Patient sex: M
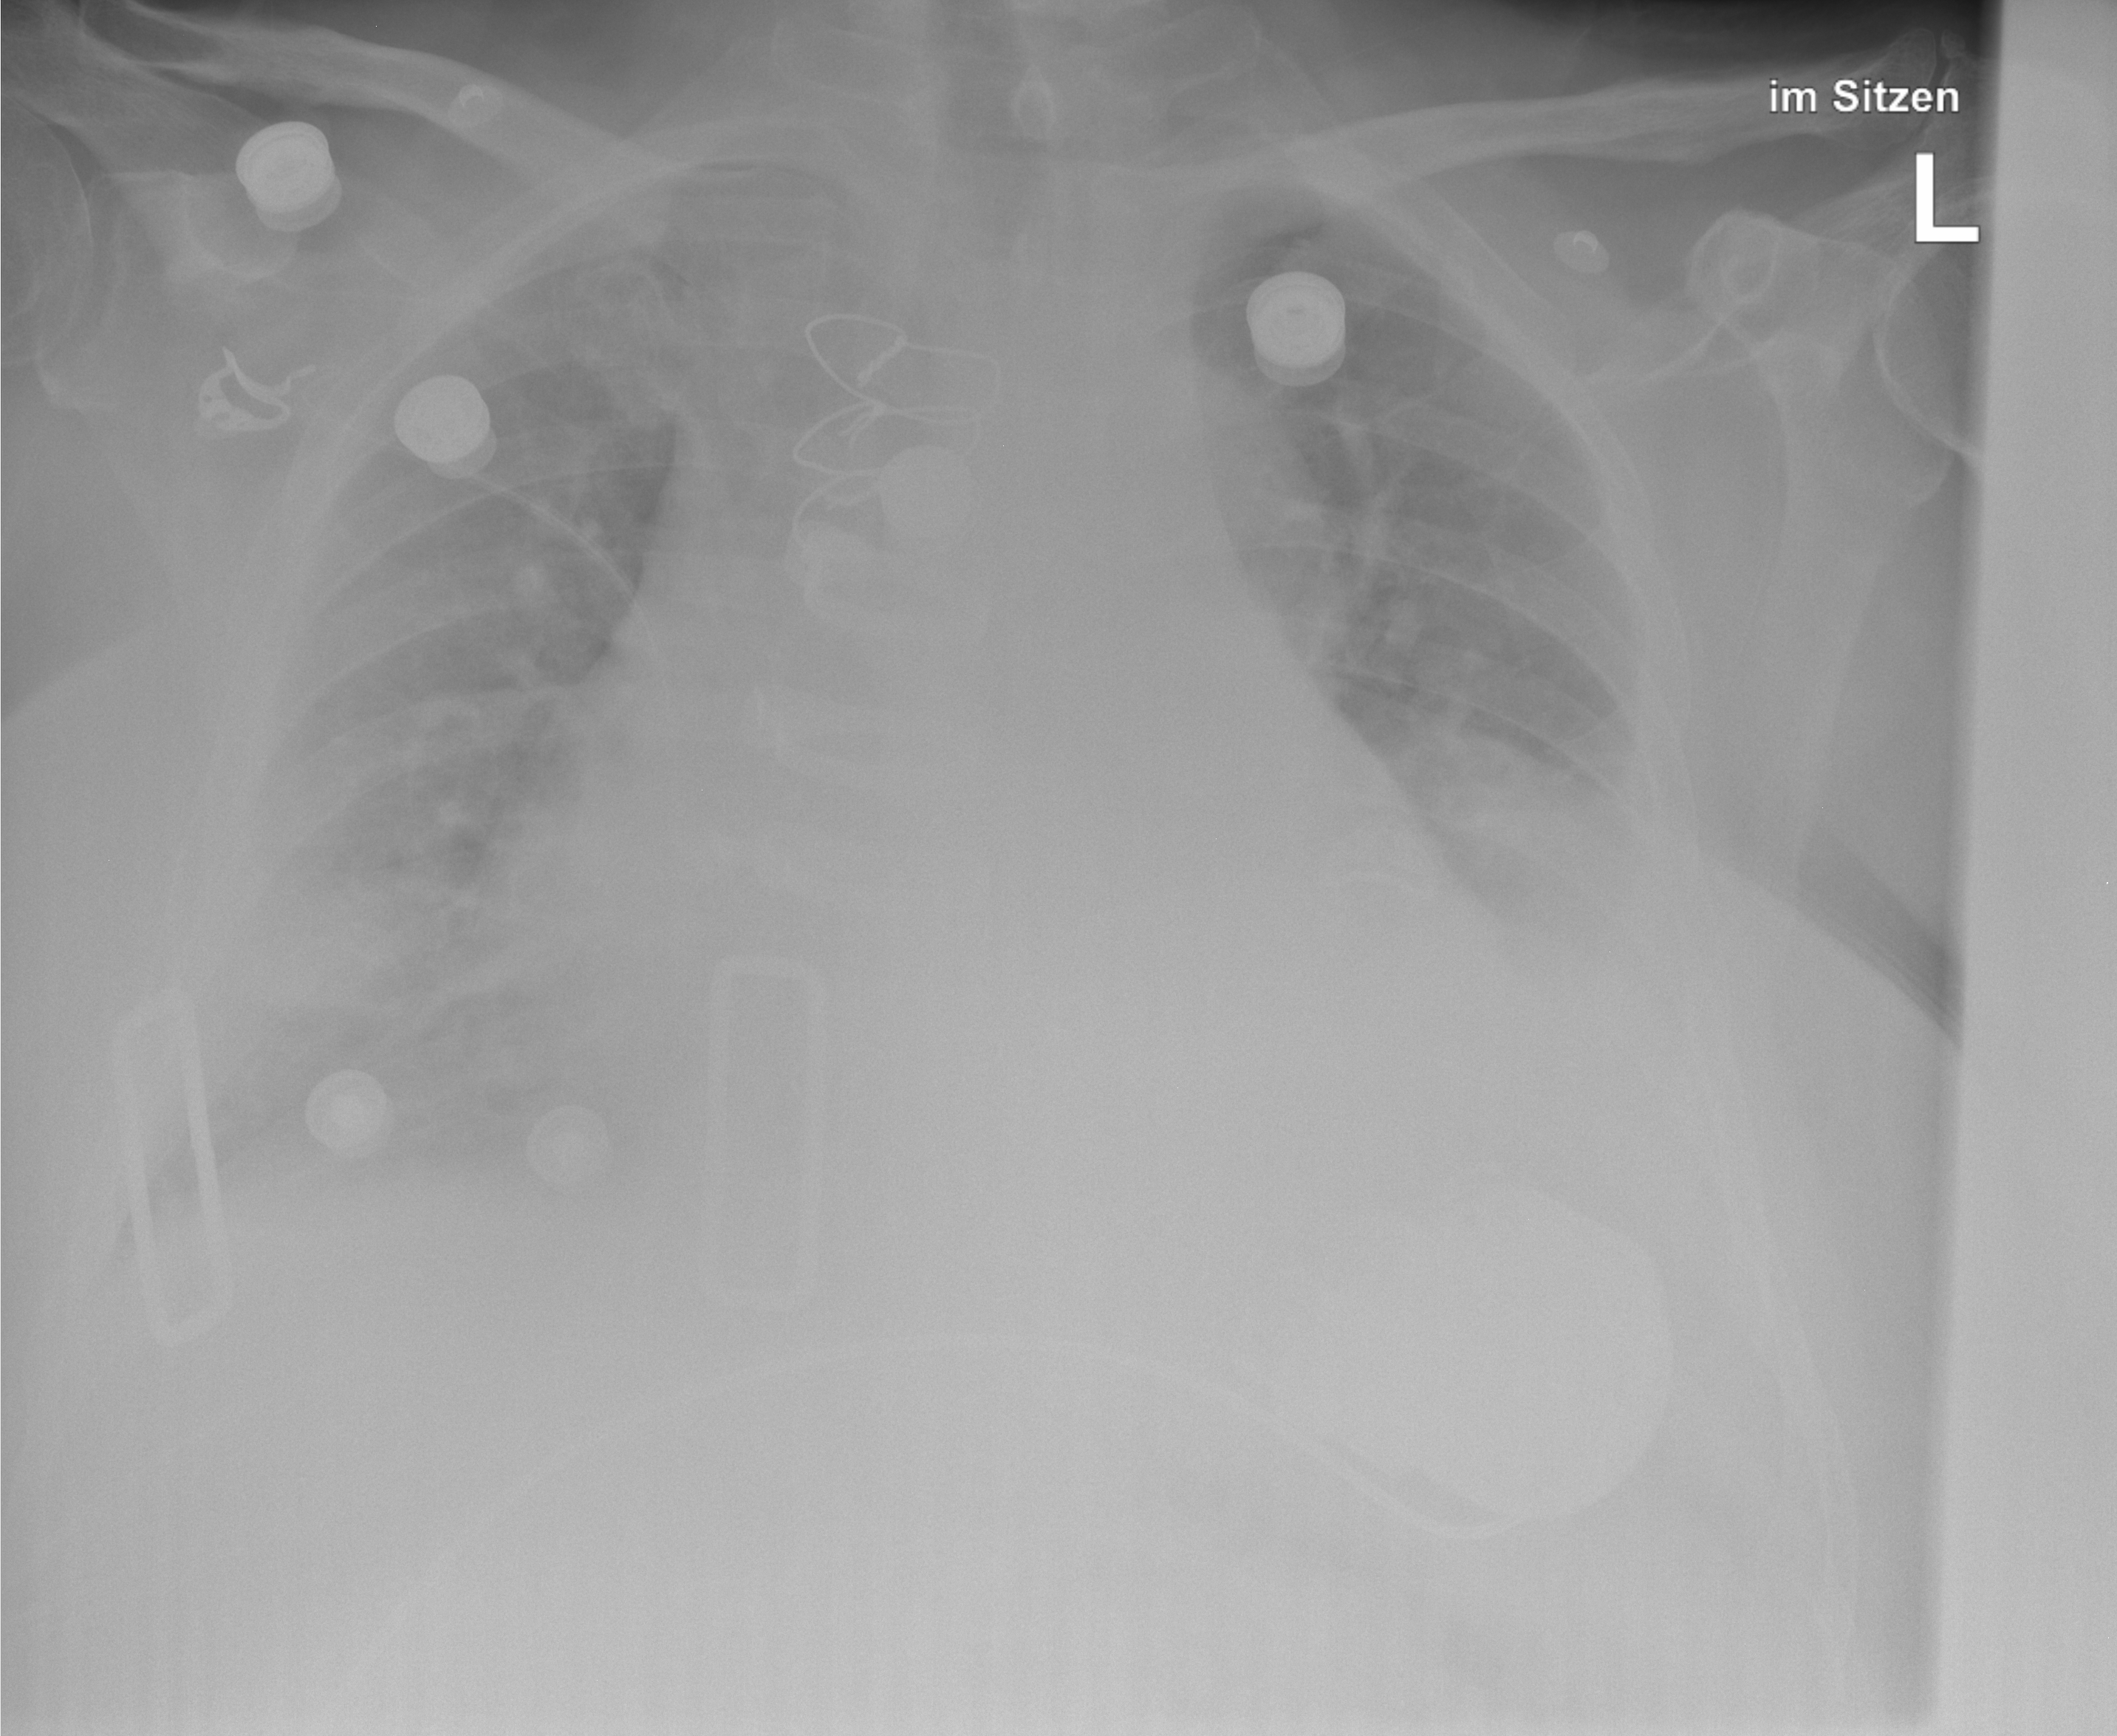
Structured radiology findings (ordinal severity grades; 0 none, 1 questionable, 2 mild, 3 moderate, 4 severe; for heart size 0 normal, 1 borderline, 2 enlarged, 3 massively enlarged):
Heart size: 2
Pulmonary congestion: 2
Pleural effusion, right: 2
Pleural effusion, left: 2
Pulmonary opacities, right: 3
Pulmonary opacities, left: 2
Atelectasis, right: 3
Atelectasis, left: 2